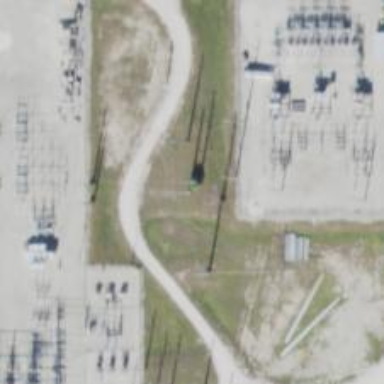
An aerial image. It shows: Power tower.